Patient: sex M, age 78
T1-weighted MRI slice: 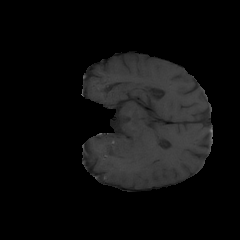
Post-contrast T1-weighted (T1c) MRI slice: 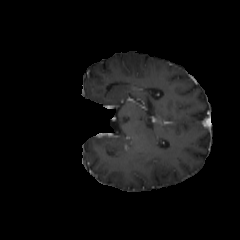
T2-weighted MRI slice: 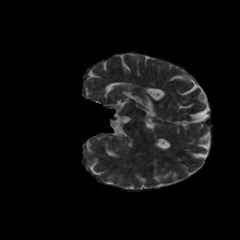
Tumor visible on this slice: no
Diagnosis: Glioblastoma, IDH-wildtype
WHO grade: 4